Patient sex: M
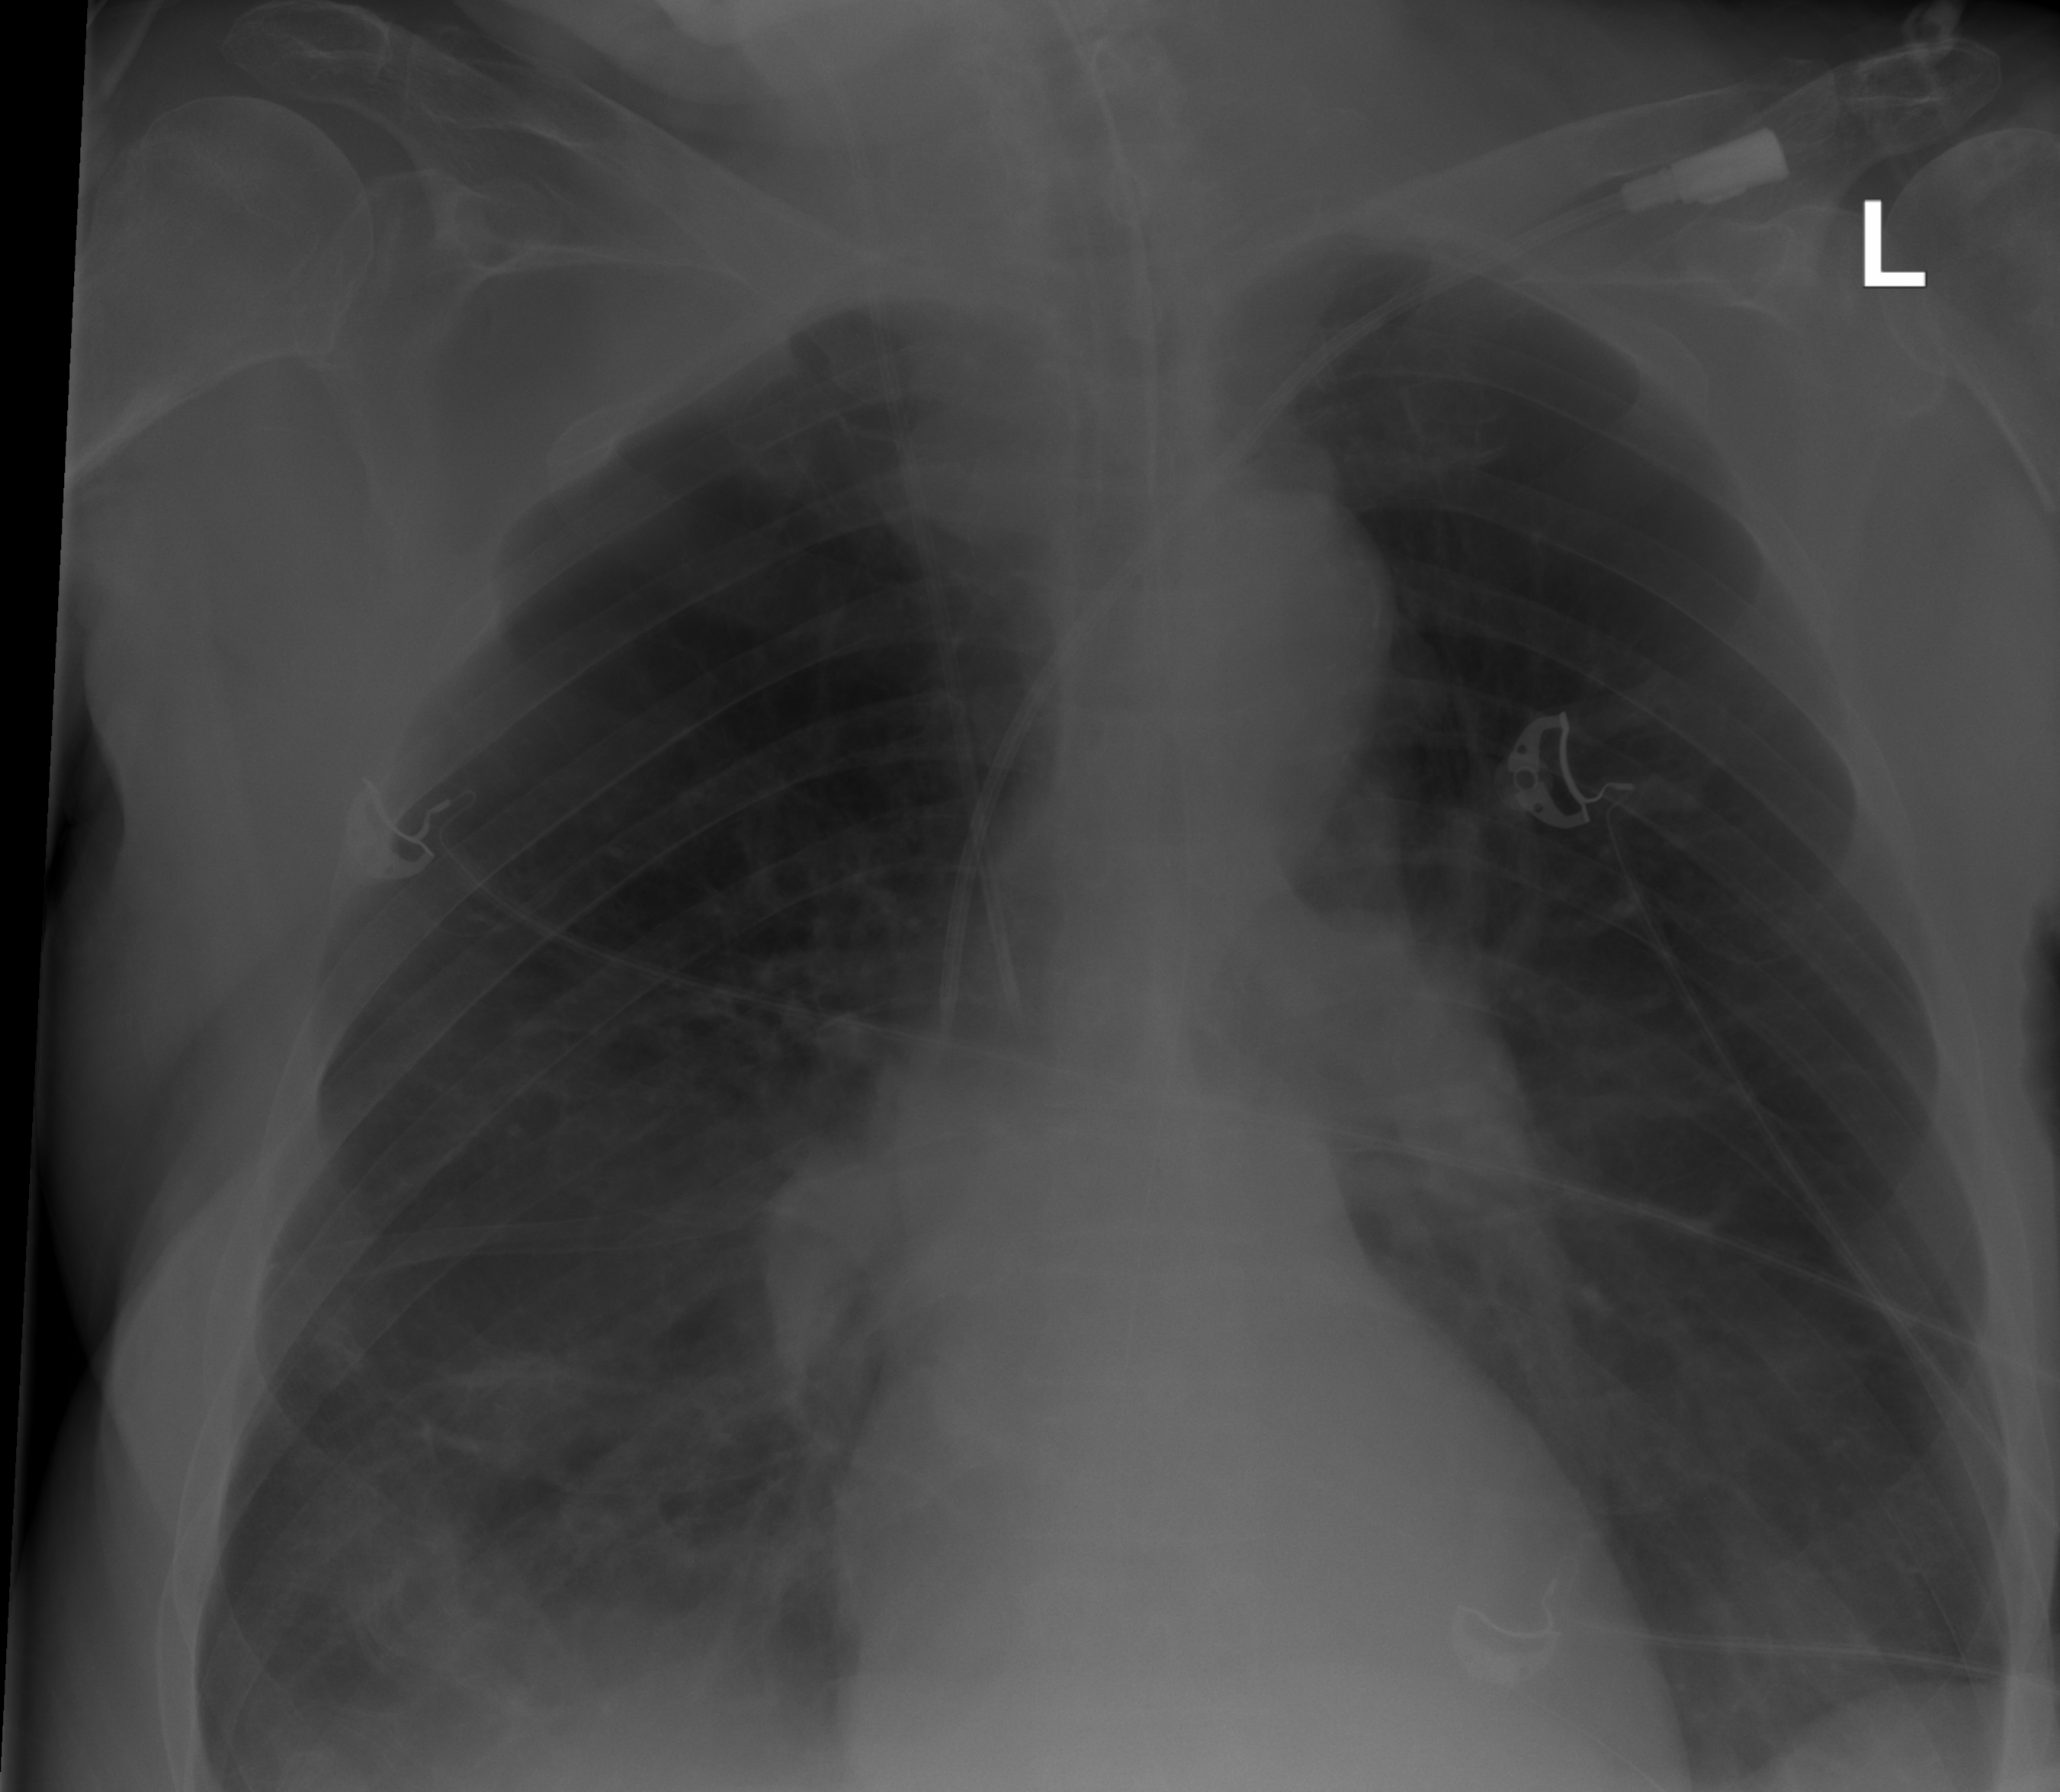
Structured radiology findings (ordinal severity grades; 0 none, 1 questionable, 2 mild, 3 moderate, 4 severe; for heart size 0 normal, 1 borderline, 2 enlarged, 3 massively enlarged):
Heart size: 0
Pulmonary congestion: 0
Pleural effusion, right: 1
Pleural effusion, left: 0
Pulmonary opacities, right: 2
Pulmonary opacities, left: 0
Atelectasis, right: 2
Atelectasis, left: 0